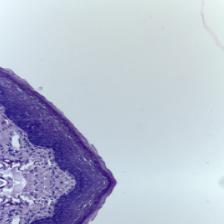
Diagnosis: Normal